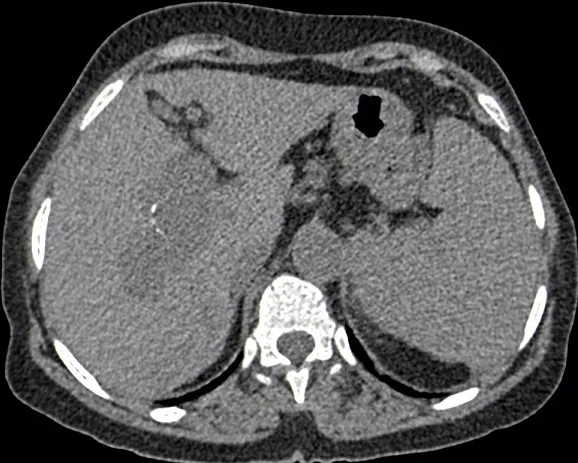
Thin wall calcification of the portal vein aneurysm.
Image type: radiology (ct)